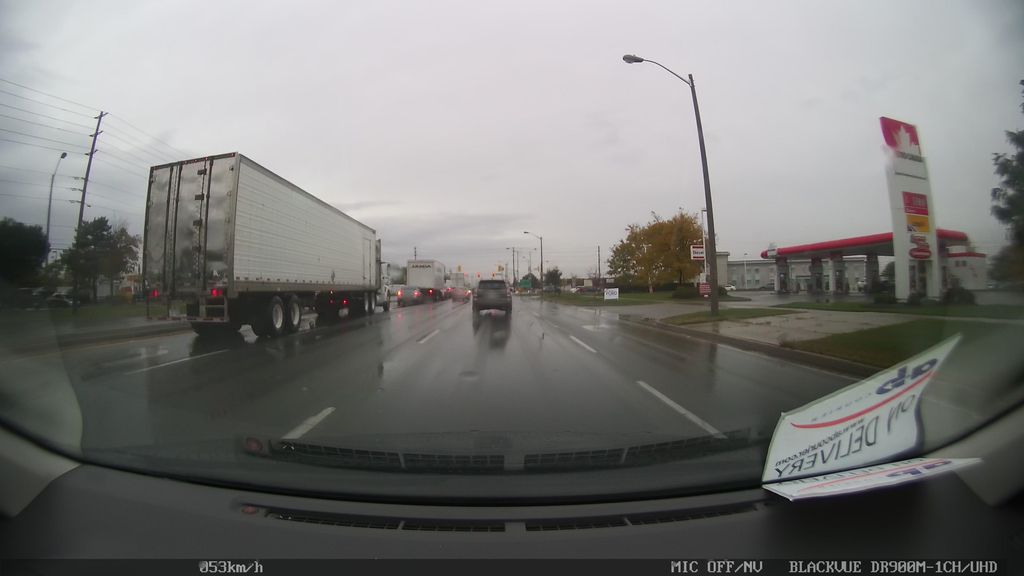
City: toronto